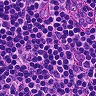
Metastatic tissue present: no